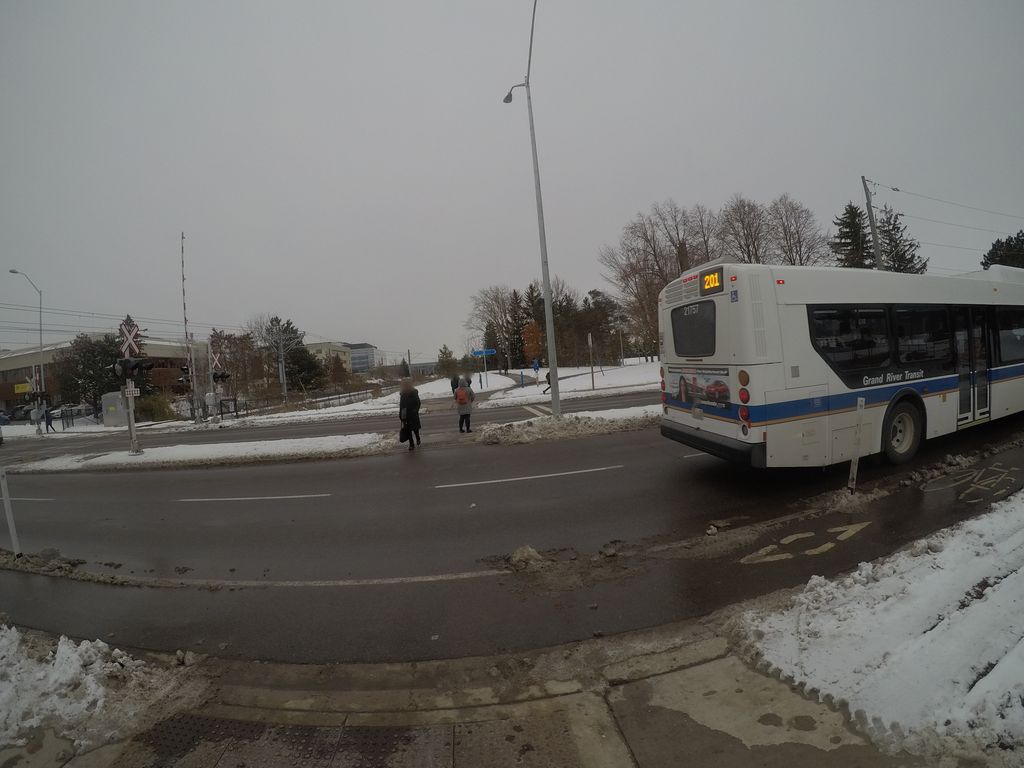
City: kitchener-waterloo